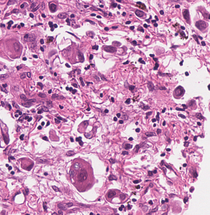
Tumor epithelial tissue: yes
Tumor-associated stroma tissue: yes
Normal tissue: no